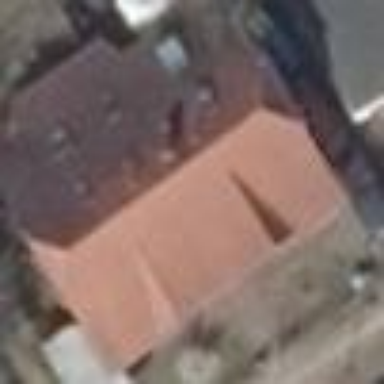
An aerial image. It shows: Detached building with half-hipped roof shape.